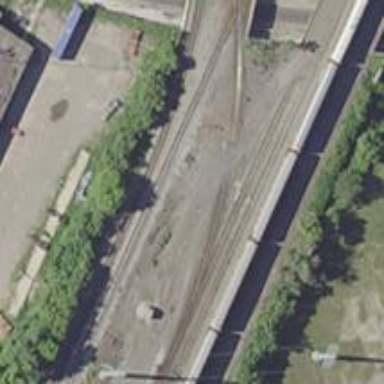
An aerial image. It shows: Railway siding for service.